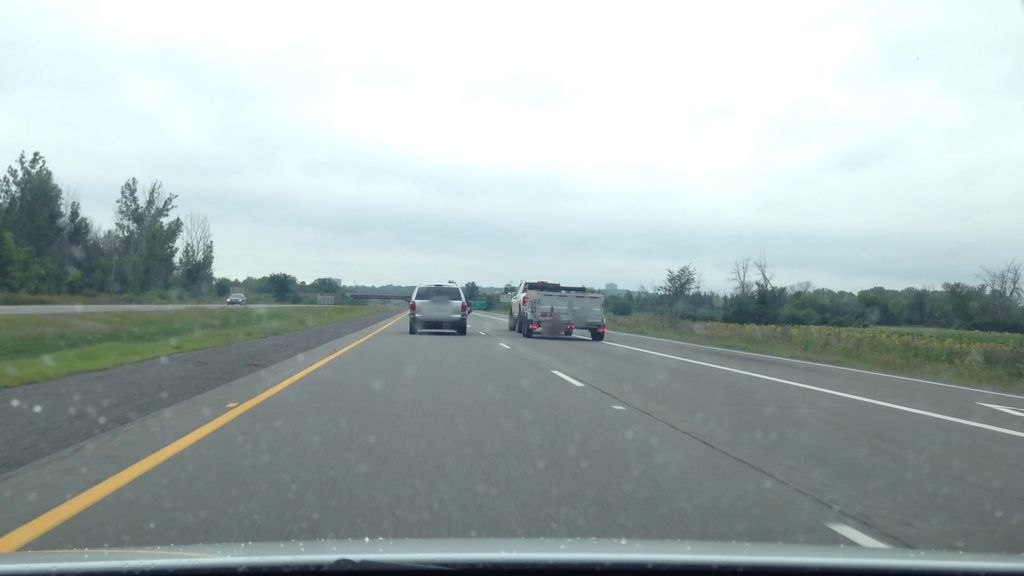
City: ottawa-gatineau